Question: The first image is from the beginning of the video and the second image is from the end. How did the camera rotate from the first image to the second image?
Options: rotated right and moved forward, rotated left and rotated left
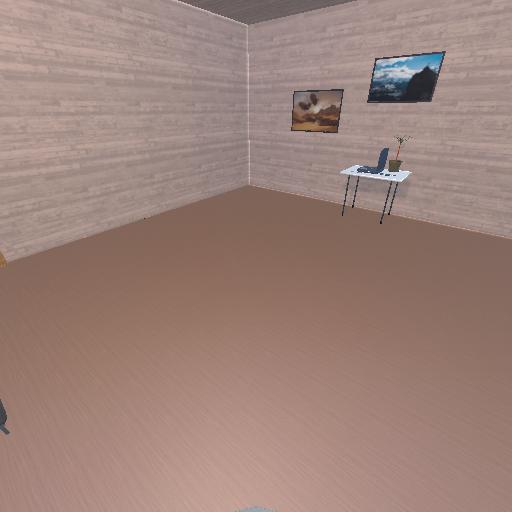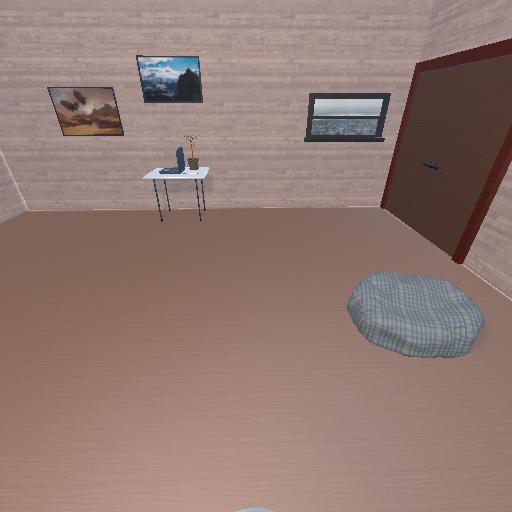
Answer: rotated right and moved forward